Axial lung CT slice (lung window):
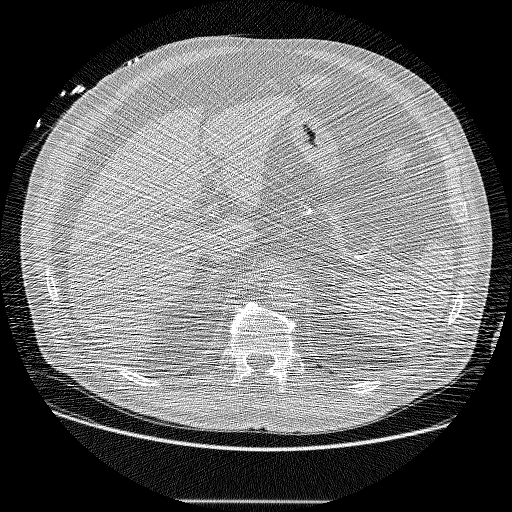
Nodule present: no